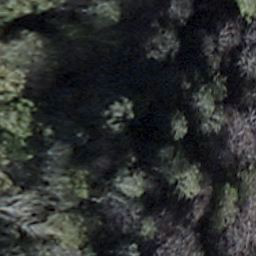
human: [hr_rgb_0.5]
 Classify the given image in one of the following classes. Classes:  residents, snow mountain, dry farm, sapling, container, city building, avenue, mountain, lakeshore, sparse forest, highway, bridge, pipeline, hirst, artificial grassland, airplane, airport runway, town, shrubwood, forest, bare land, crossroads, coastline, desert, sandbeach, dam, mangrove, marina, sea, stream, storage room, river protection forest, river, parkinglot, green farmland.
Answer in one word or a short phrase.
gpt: shrubwood